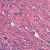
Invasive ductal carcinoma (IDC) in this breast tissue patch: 1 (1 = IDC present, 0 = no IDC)